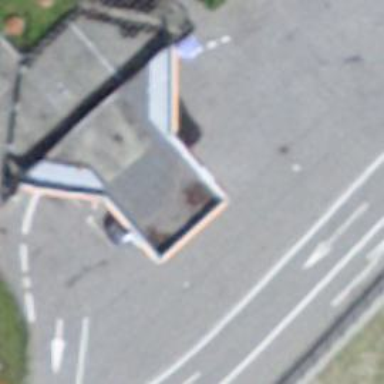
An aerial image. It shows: Fuel station.